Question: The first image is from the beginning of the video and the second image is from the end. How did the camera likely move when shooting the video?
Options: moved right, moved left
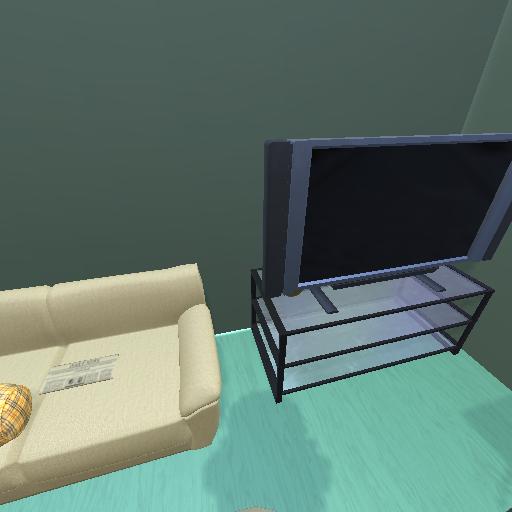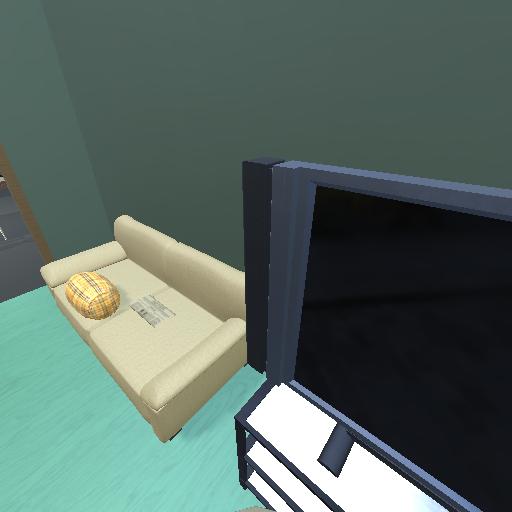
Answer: moved right